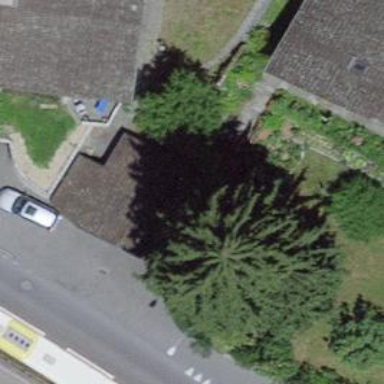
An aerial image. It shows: Garage.